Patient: sex F, age 56
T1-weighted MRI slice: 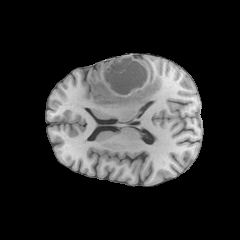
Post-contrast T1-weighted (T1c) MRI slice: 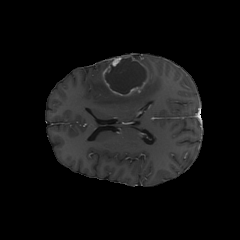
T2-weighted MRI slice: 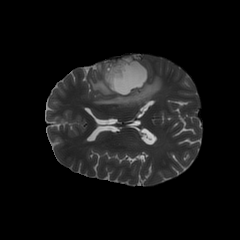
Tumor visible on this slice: yes
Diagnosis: Glioblastoma, IDH-wildtype
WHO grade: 4